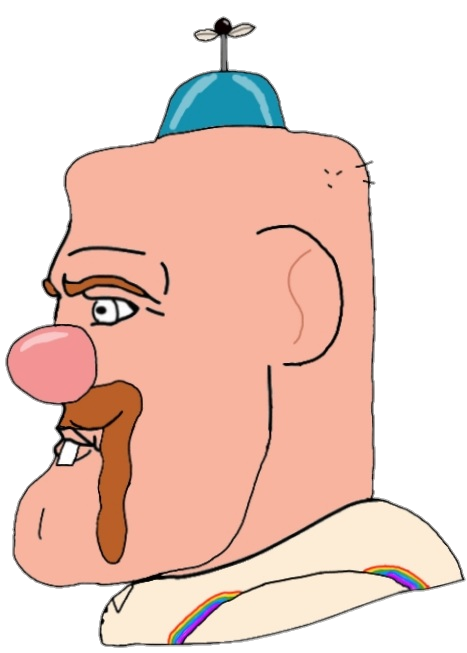
Label: 4_Yes_Chad